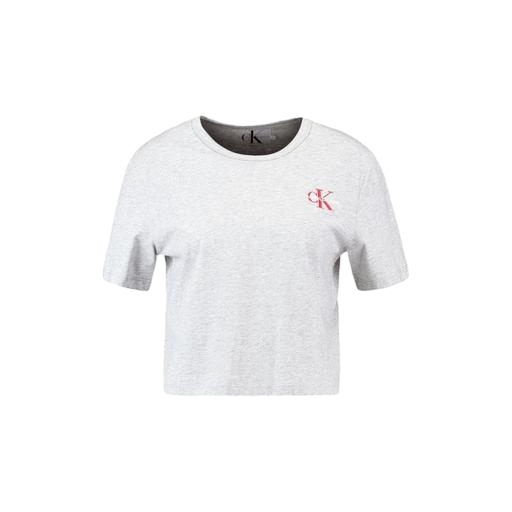
logo-embroidered top, crop tee, gray logo-print t-shirt, white background